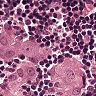
Metastatic tissue present: yes